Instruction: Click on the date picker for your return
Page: home
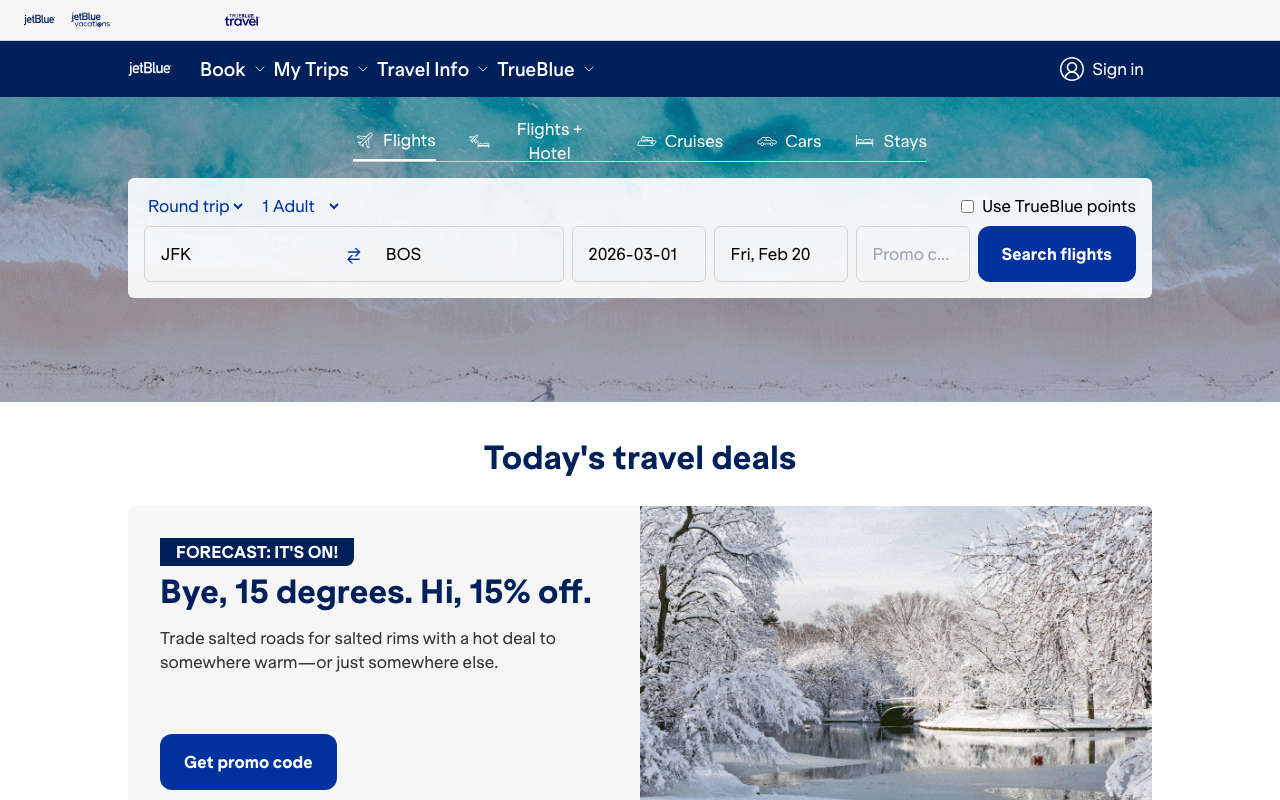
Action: click